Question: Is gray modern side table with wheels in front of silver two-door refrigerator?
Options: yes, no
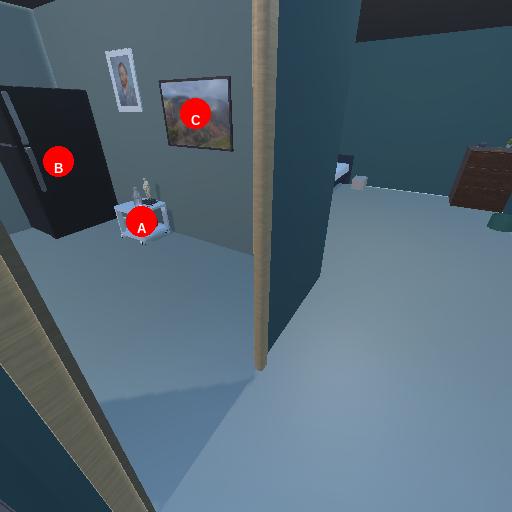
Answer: yes